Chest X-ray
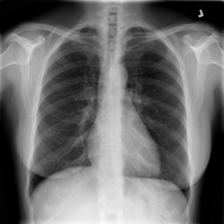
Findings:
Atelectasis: negative
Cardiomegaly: negative
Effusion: negative
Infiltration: negative
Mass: negative
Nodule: negative
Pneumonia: negative
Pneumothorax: negative
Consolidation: negative
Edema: negative
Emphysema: negative
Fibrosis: negative
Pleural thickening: negative
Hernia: negative